Question: I have an image which I use to frame a tweet. It consists of two rounded rects, with a twitter icon a the top left. The important part is that it is repeatable, as you could copy any part of the middle section vertically, and it would be the same, just longer. Here is the image I created:

My question is how, in code, do I extend (or shrink) that dependent on how many lines are in my UITextView? Something like this to get the size:
'''
float requiredHeight = lines * 14;
'''
I know this is possible, because apple do it with their SMS app :)
---
Here is the complete code for doing this:
'''
UIImage *loadImage = [UIImage imageNamed:@"TwitPost.png"];
float w2 = loadImage.size.width/2;
float h2 = loadImage.size.height/2;
// I have now reduced the image size so the height must be offset a little (otherwise it stretches the bird!):
loadImage = [loadImage stretchableImageWithLeftCapWidth:w2 topCapHeight:h2+15];
imageView.image = loadImage;
'''
Thanks for both answers.
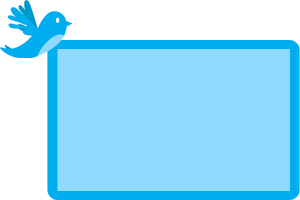
Answer: By using
'''
- (UIImage *)stretchableImageWithLeftCapWidth:(NSInteger)leftCapWidth topCapHeight:(NSInteger)topCapHeight
'''
Where you set leftCapWidth and topCapHeight as half the width and height of your image. This image you can stretch in a UIImageView by changing its bounds/frame.